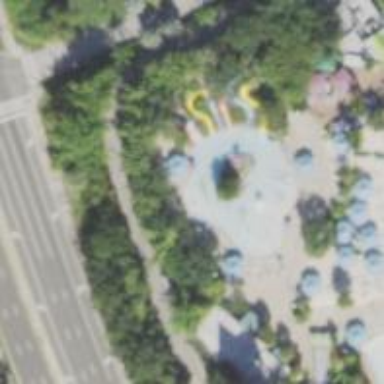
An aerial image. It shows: Water slide attraction.